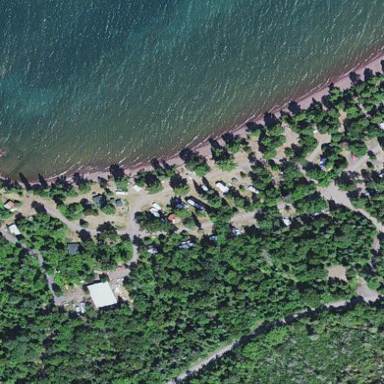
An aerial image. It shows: Camping site with tents and caravans.